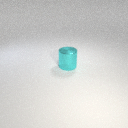
large cyan metal cylinder